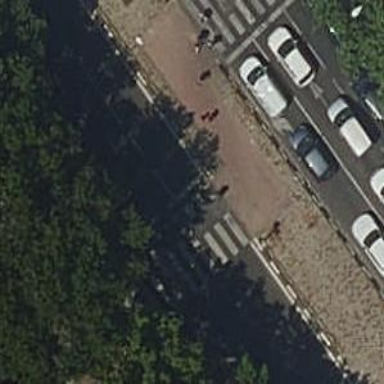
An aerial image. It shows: Kerb barrier with traffic calming island.